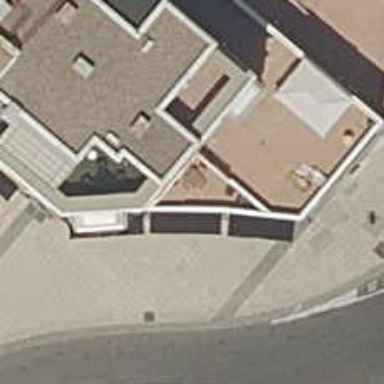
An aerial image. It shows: Restaurant.